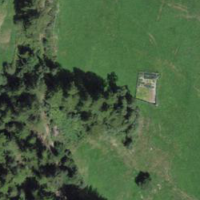
EUNIS habitat code: 26
Species observed at this site:
Hylocomium splendens
Turdus pilaris
Corvus corax